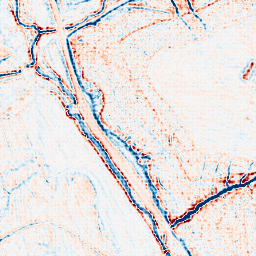
Category: edge_preserving
Decomposition family: bilateral
Decomposition parameters: d: 9
sigma_color: 75
sigma_space: 75
Upsampling method: sinc_hamming
Upsampling parameters: scale: 8
kernel_size: 8
Upsampling scale: 8